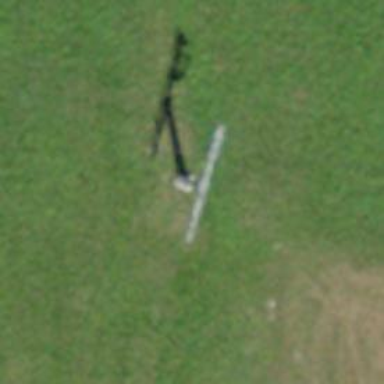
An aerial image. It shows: Pylon for aerialway.